Aerial crown-view tile of a tropical tree (Barro Colorado Island, Panama), acquired 20250414:
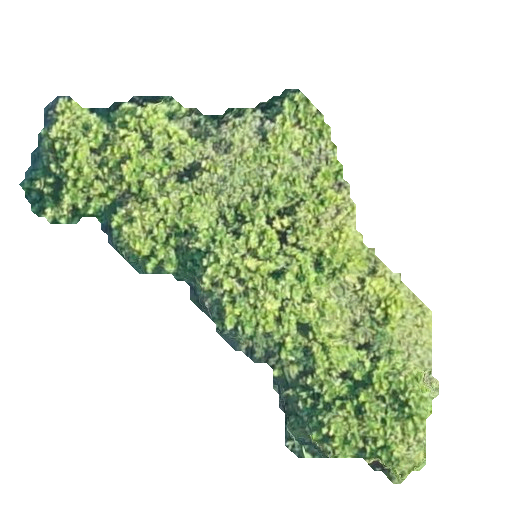
Species: Anacardium excelsum
GBIF accepted scientific name: Anacardium excelsum
Crown area: 122.298 m²